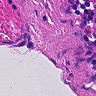
Metastatic tissue present: no